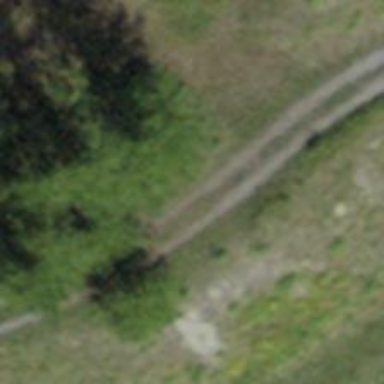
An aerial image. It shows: Brown bench.